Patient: sex F, age 58
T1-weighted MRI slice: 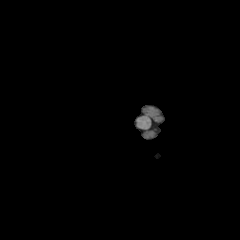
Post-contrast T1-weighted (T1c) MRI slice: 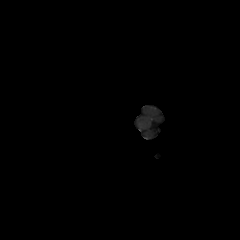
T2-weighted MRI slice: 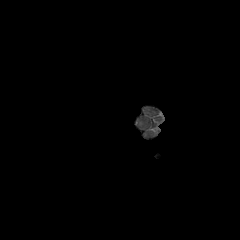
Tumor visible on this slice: no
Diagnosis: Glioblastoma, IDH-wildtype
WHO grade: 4